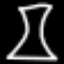
Label: hourglass